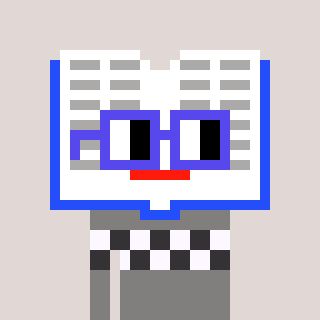
a pixel art character with square blue glasses, a dictionary-shaped head and a bluegrey-colored body on a warm background